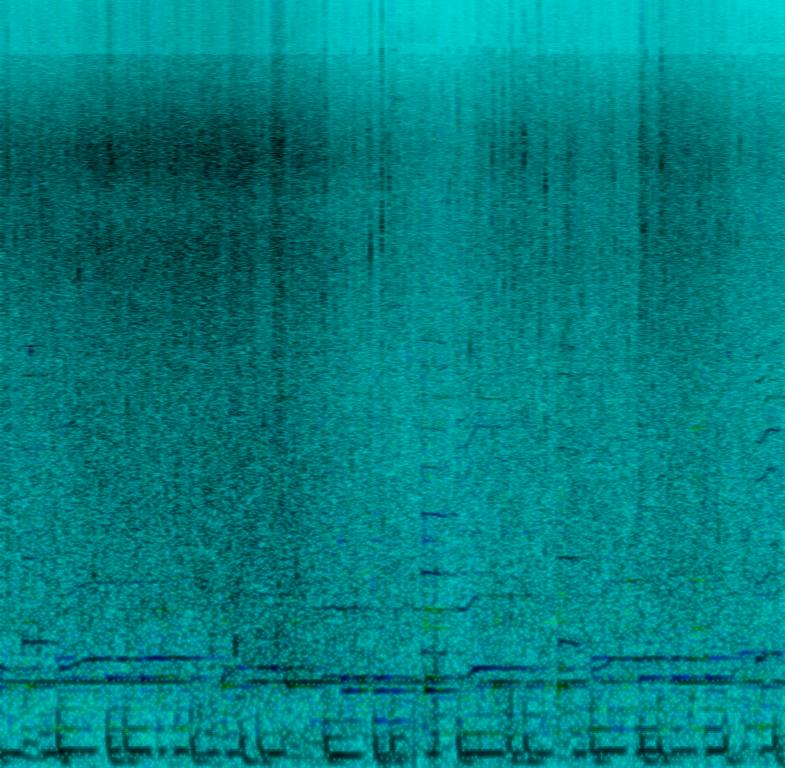
The low quality recording features a loud wind and water splashing sound effects, while there is a widely spread electric guitar melody and marimba, followed by smooth bass, soft kick, shimmering shakers and tambourine playing in the background. It is noisy and it sounds like it was recorded with the phone, while the music was added in post production.